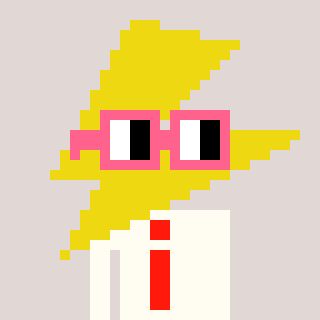
a pixel art character with square pink glasses, a lightning bolt-shaped head and a grayscale-colored body on a warm background